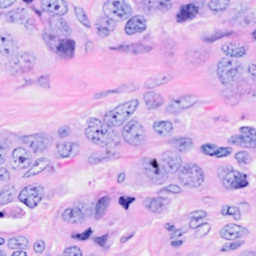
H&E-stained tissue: Breast